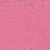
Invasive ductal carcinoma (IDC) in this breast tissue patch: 0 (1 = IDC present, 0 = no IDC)